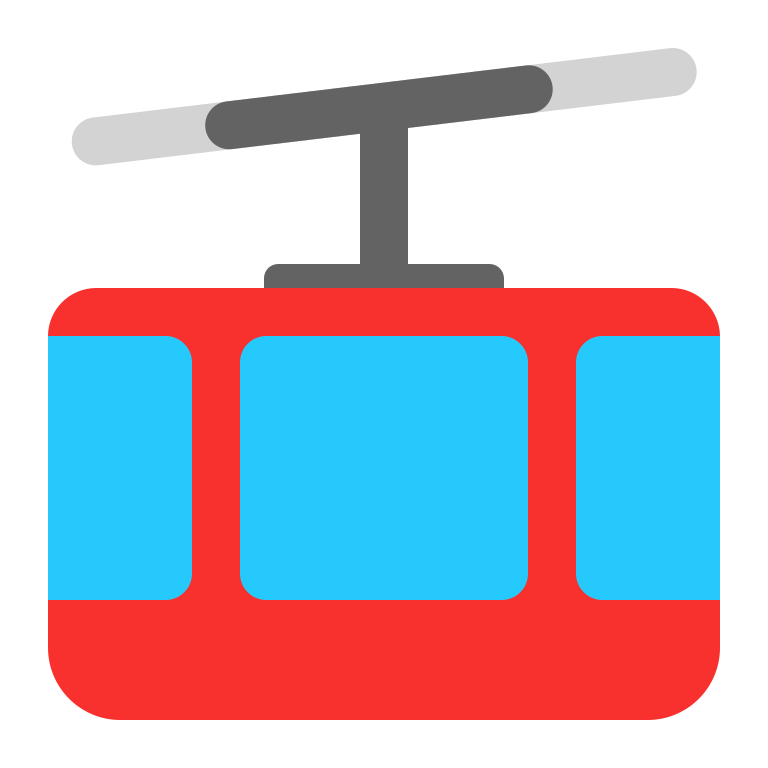
mountain cableway flat